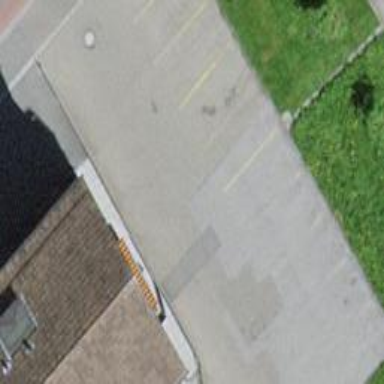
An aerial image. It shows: Parking space is available.